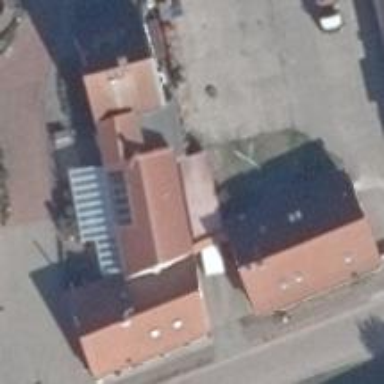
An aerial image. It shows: Building.